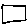
Label: square